Field crop: maize
Growth stage: 2
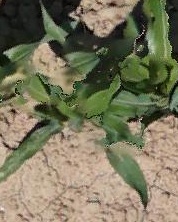
Species: maize